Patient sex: M
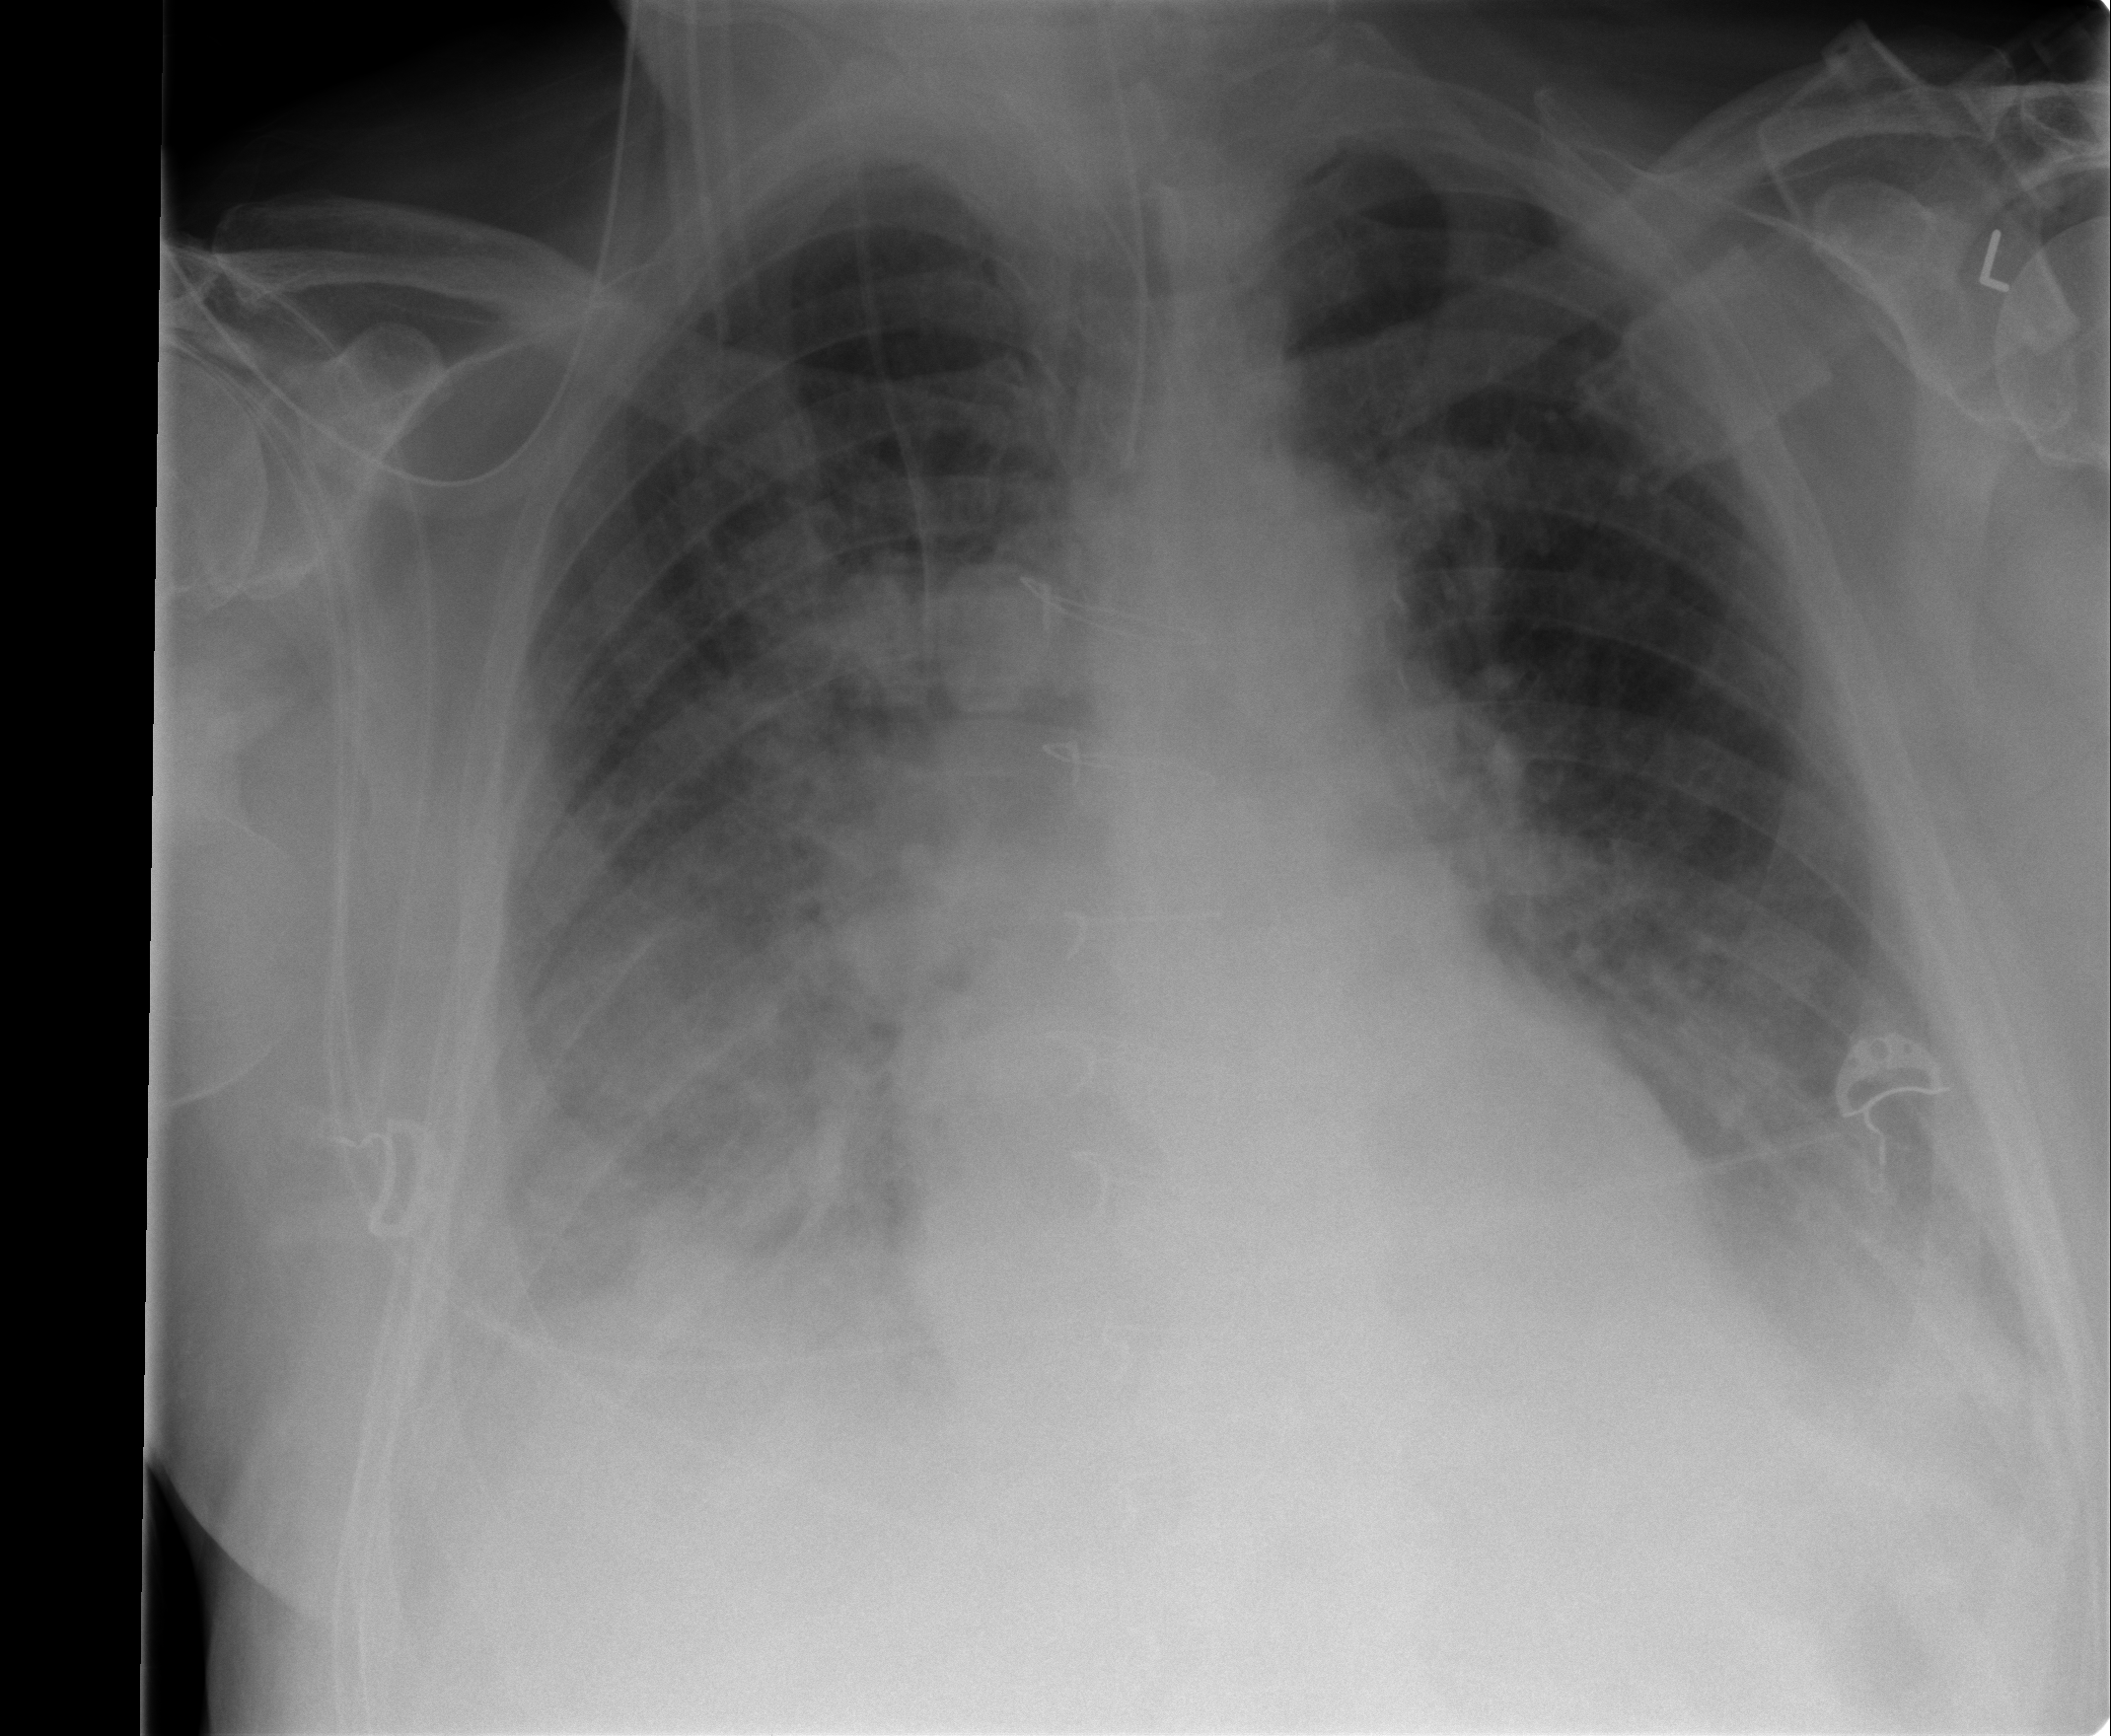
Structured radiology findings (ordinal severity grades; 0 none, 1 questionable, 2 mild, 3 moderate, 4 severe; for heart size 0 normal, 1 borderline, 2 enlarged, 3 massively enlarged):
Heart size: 2
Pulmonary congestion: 3
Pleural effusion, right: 2
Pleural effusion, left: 2
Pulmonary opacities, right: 3
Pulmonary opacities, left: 2
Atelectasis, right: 2
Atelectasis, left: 2